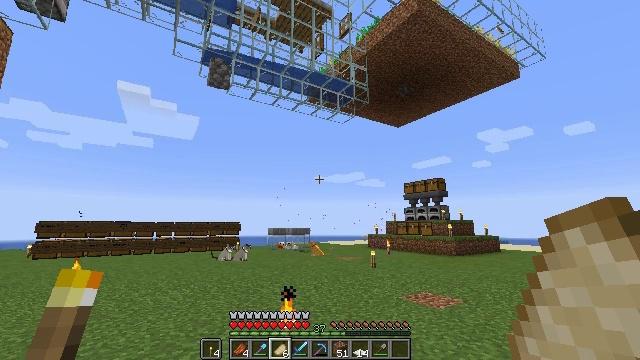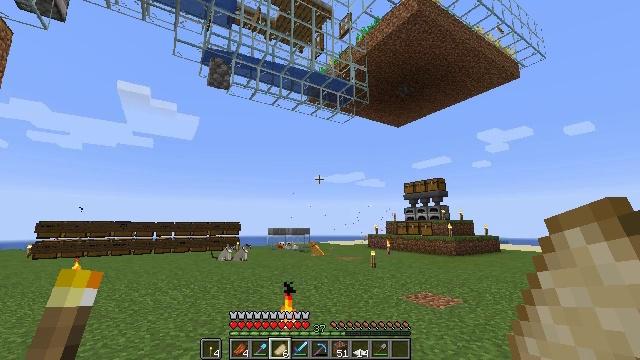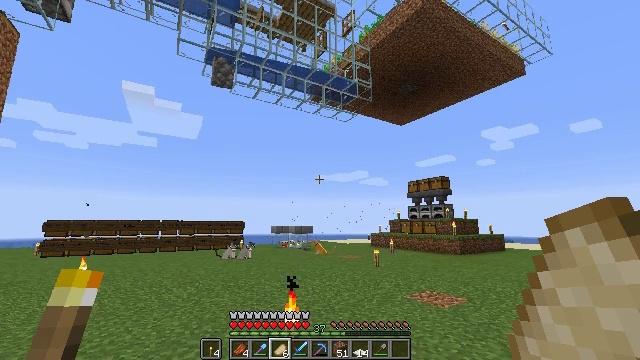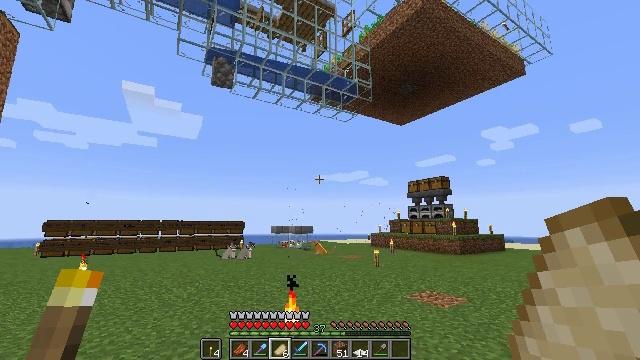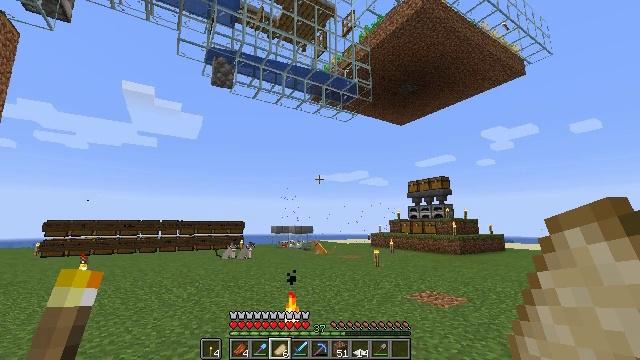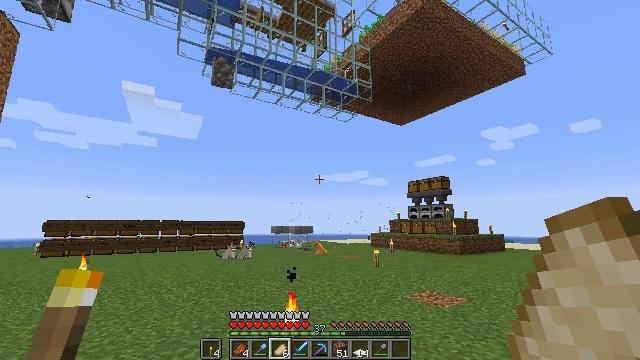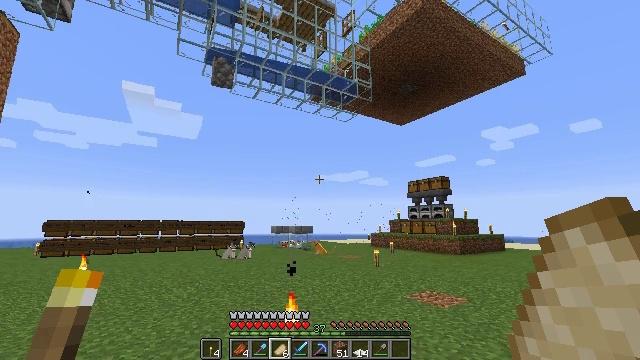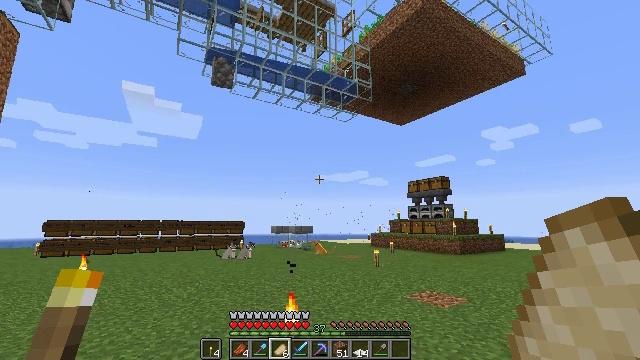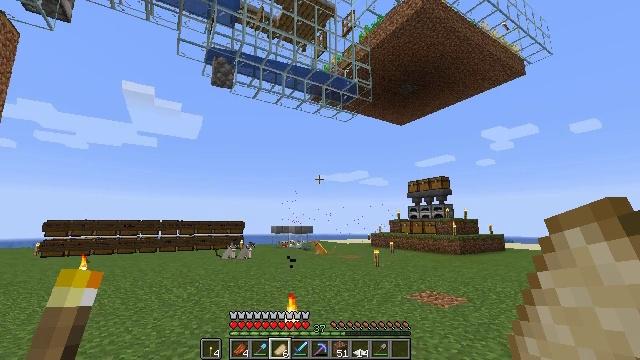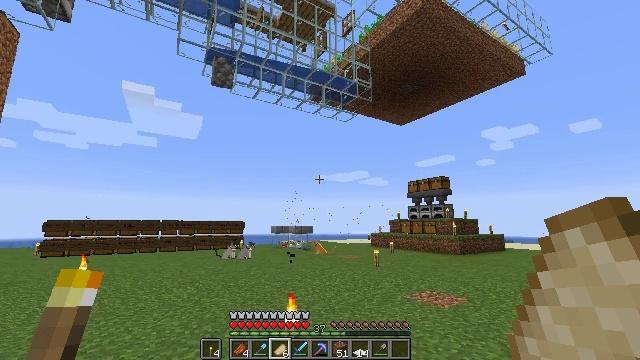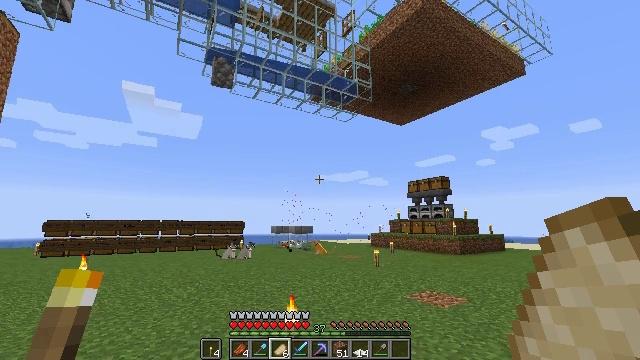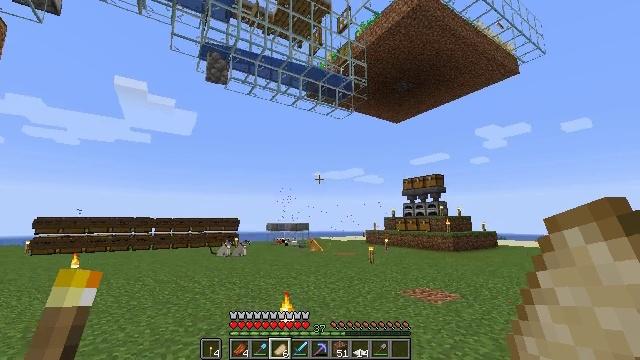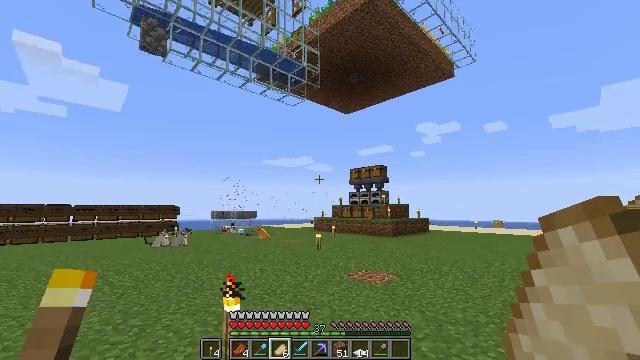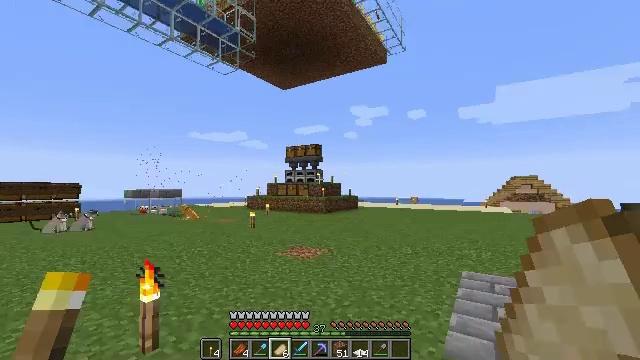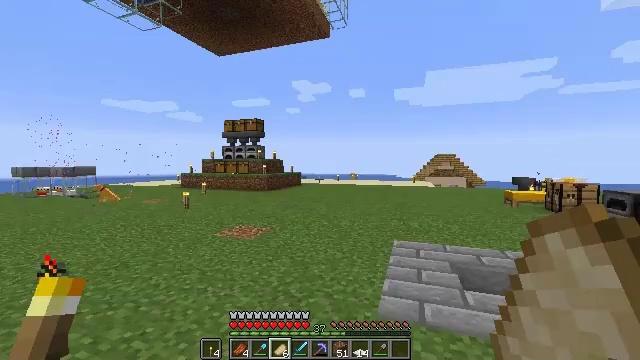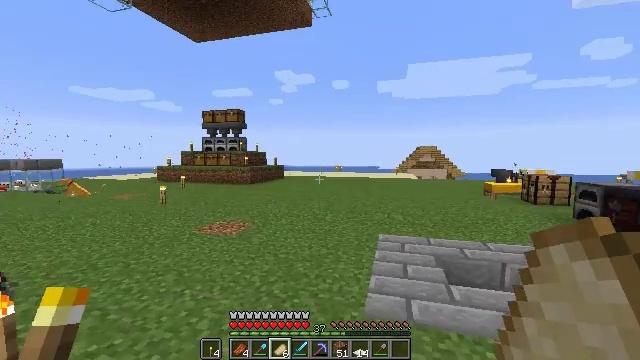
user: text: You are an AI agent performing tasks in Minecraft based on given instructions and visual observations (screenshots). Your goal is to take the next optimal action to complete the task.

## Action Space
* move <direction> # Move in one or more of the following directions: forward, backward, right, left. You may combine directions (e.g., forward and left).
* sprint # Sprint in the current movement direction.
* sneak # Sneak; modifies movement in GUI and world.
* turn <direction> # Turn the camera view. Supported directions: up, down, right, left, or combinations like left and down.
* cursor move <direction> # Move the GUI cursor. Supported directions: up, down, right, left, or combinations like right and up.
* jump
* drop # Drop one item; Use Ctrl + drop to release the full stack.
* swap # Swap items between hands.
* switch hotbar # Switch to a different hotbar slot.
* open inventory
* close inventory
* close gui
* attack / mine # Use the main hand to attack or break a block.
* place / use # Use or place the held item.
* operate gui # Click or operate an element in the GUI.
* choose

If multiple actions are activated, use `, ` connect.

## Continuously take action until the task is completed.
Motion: motion action
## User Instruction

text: Retrieve the smithing table you placed.
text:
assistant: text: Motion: no_op
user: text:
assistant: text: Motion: no_op
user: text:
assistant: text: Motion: no_op
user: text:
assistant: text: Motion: no_op
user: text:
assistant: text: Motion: no_op
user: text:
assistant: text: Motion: no_op
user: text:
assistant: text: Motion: no_op
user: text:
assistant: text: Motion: no_op
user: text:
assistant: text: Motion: no_op
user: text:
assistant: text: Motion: no_op
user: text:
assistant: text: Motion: turn right
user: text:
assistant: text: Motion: turn right and down
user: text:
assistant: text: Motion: move forward, turn right and down
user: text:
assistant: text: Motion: move forward, turn right and down
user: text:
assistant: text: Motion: move forward, turn right and down
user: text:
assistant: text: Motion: move forward, turn down
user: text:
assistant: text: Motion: move forward
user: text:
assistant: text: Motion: move forward
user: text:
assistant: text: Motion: move forward
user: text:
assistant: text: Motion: move forward
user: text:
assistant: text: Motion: move forward, sprint
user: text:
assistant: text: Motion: move forward, sprint
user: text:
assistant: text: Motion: move forward, sprint
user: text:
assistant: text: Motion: move forward, sprint
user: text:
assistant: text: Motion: move forward
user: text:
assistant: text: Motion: move forward, sprint
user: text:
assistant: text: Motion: move forward, sprint, turn right
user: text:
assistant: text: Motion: move forward, sprint, turn right
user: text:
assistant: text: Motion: move forward, sprint
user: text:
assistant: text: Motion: move forward, sprint